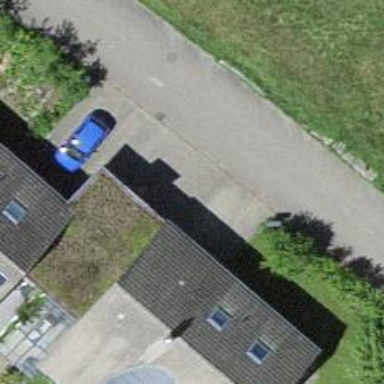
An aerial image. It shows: Residential road.